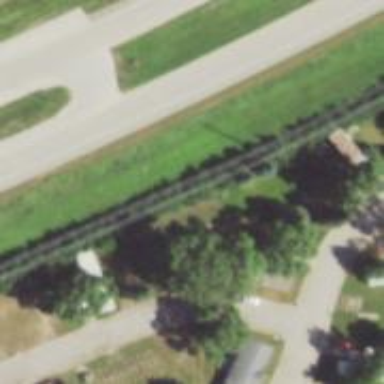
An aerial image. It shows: Power pole.